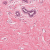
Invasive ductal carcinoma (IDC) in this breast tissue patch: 0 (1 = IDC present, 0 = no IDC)